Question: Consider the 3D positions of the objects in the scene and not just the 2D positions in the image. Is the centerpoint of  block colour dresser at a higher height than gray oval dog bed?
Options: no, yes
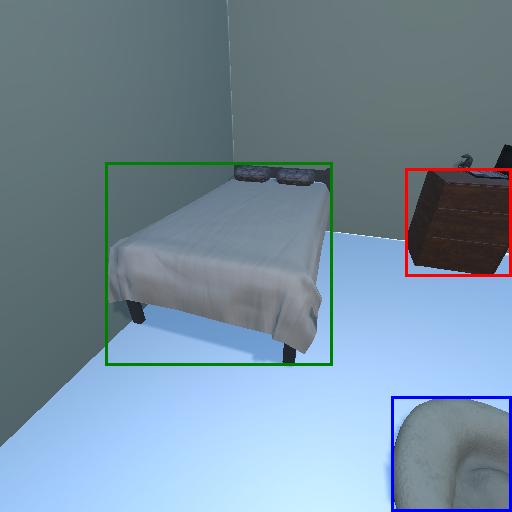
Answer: no